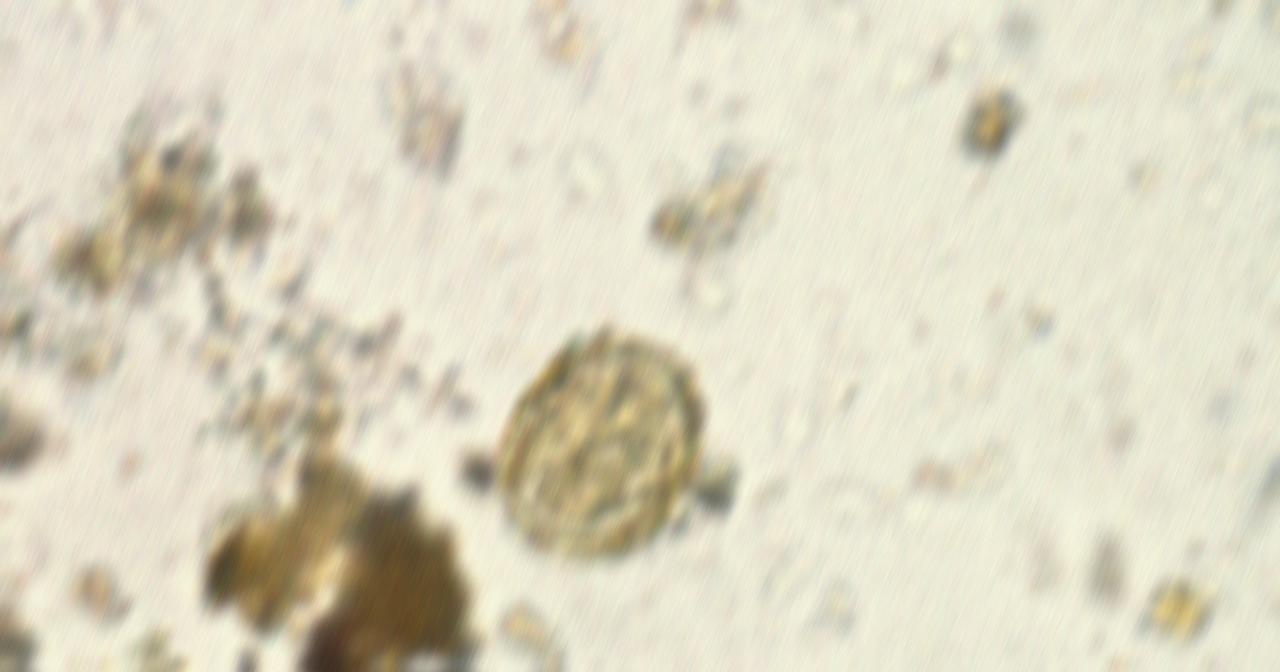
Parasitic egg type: Ascaris lumbricoides